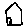
Label: house